【题型】解答题　【知识点】立体几何　【难度】easy
如图, 在棱长为 1 的正方体 $ABCD-A_1B_1C_1D_1$ 中, $E, F$ 及 $G$ 分别为棱 $BB_1, DD_1$ 和 $CC_1$ 的中点.

(1)求证: $C_1F \parallel$ 平面 $DEG$;

(2)若 $M$ 为棱 $CD$ 的中点, 求证: $D_1M \perp$ 平面 $DEG$.
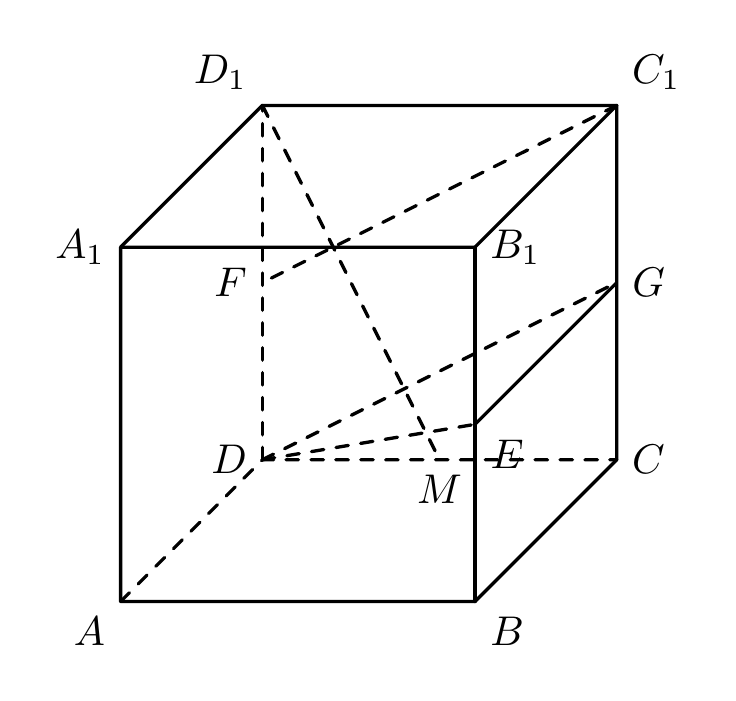
【解答】
【答案】 (1)证明见解析;

(2)证明见解析.

【知识点】 证明线面平行、证明线面垂直、线面垂直证明线线垂直

【分析】 (1) 利用中位线定理与线面平行的判定定理即可得证;

(2) 利用线面垂直的性质与判定定理即可得解.

【详解】 (1) 在正方体 $ABCD-A_1B_1C_1D_1$ 中, $E, F, G$ 分别为棱 $BB_1, DD_1$ 和 $CC_1$ 的中点,

$DF \parallel C_1G$, 且 $DF=C_1G$, 则四边形 $DGC_1F$ 是平行四边形, $C_1F \parallel DG$,

而 $DG \subset$ 平面 $DEG$, $C_1F \not\subset$ 平面 $DEG$, 所以 $C_1F \parallel$ 平面 $DEG$.

(2) 在正方体 $ABCD-A_1B_1C_1D_1$ 中, $BC \perp$ 平面 $CDD_1C_1$, $D_1M \subset$ 面 $CDD_1C_1$, 则 $BC \perp D_1M$,

由 $E, G$ 是正方形 $BCC_1B_1$ 边 $BB_1, CC_1$ 的中点, 得 $BC \parallel EG$, 则 $D_1M \perp EG$,

$M$ 为棱 $CD$ 的中点, 在正方形 $CDD_1C_1$ 中, $\tan \angle DD_1M = \frac{DM}{DD_1} = \frac{1}{2} = \frac{CG}{CD} = \tan \angle CDG$,

则 $\angle DD_1M = \angle CDG$, 即 $\angle D_1MD + \angle CDG = \angle D_1MD + \angle DD_1M = \frac{\pi}{2}$, 则 $D_1M \perp DG$,

又 $EG \cap DG = G, EG, DG \subset$ 平面 $DEG$, 所以 $D_1M \perp$ 平面 $DEG$.